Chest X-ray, PA view. Patient: 30 years old, sex F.
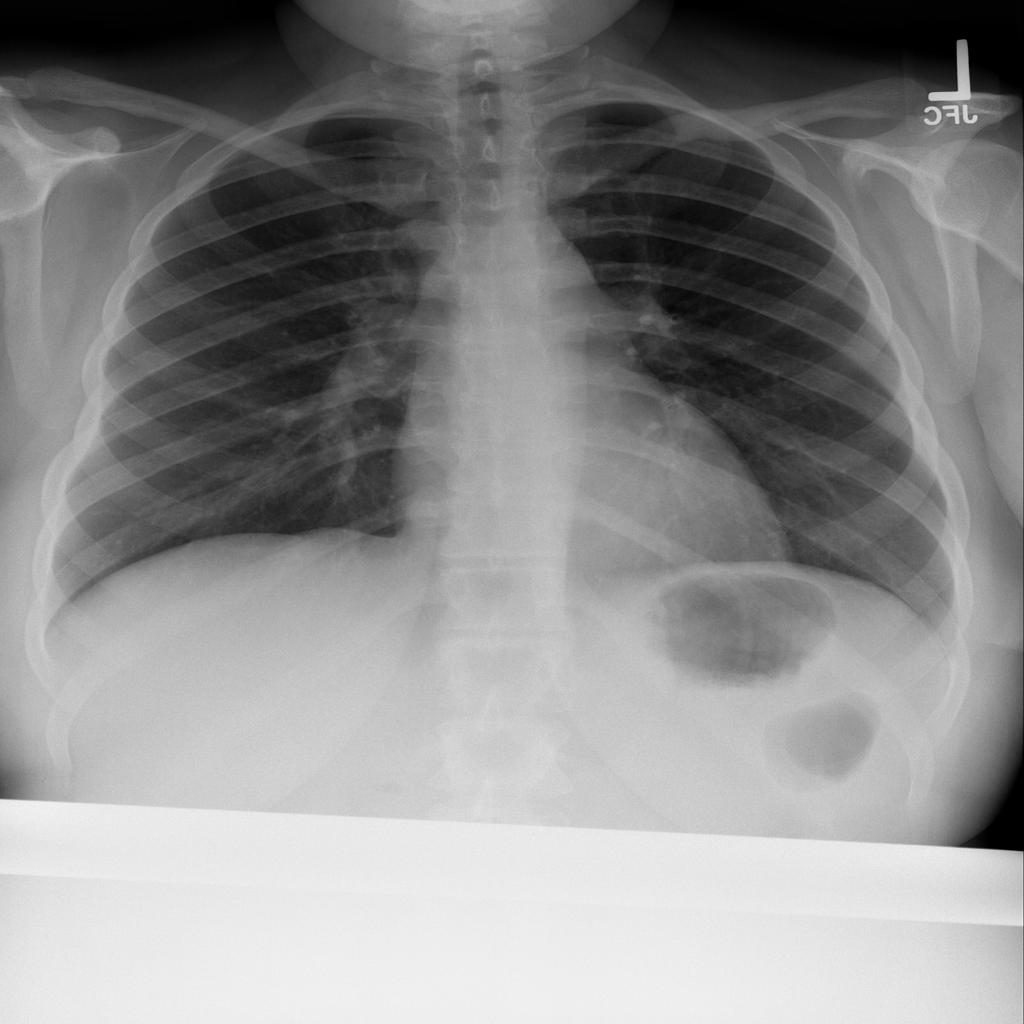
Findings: No Finding